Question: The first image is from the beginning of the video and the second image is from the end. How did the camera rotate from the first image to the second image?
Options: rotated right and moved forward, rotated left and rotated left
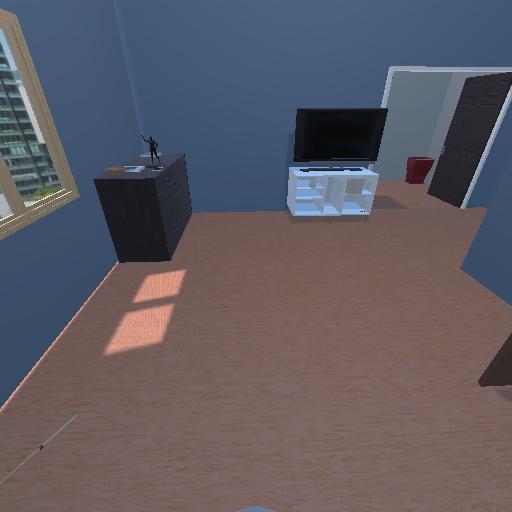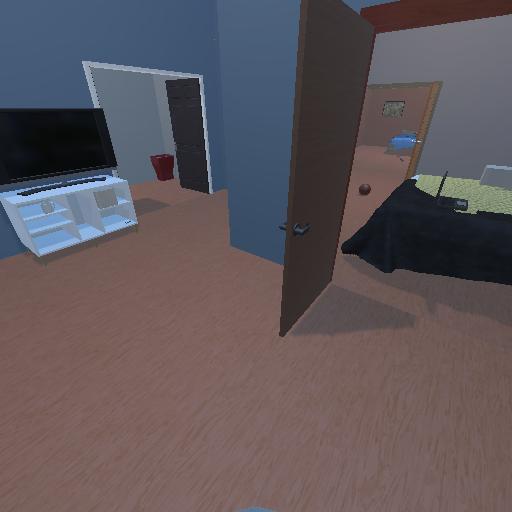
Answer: rotated right and moved forward